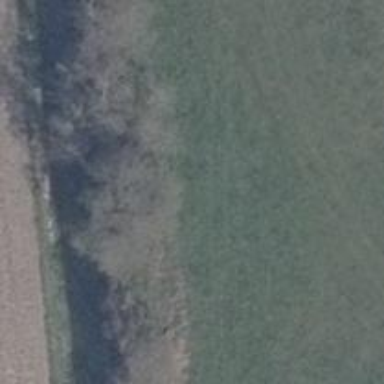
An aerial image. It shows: Row of deciduous broadleaved trees.